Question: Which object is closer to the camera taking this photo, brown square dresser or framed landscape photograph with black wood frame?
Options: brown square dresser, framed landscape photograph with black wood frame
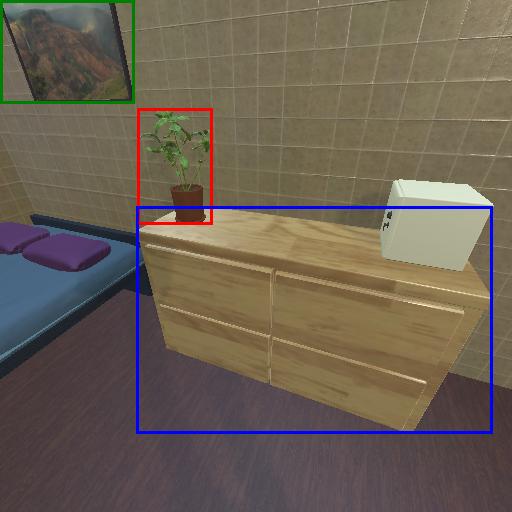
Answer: brown square dresser